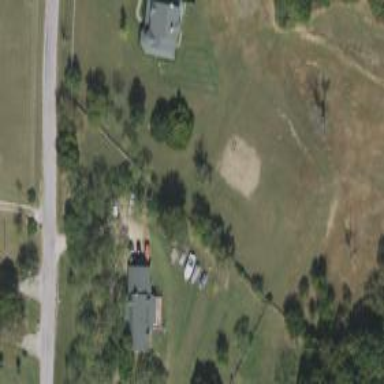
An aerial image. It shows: Driveway.